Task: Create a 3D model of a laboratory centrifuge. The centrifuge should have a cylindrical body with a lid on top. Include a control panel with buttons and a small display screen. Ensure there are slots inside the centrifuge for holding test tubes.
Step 233:
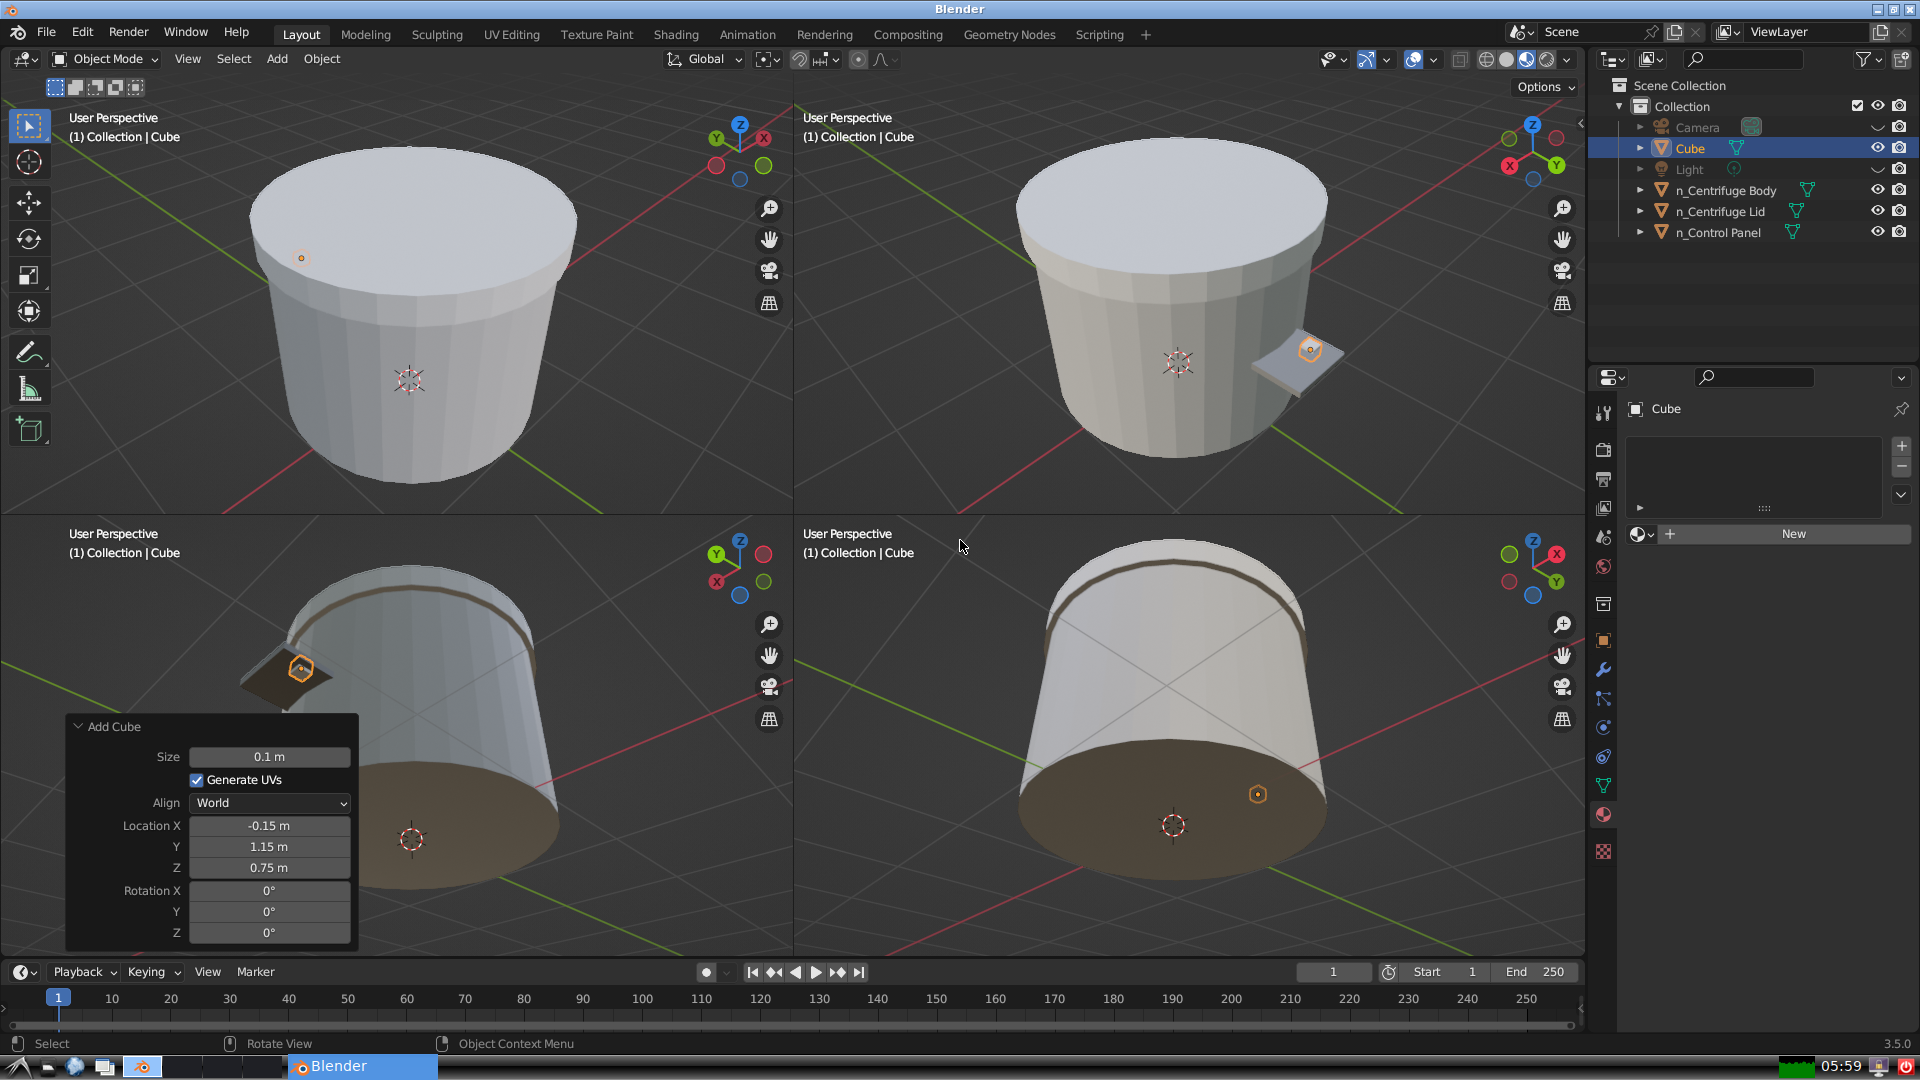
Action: {"mouse_move": [1608, 631]}